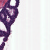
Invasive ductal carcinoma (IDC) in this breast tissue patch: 0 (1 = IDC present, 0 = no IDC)